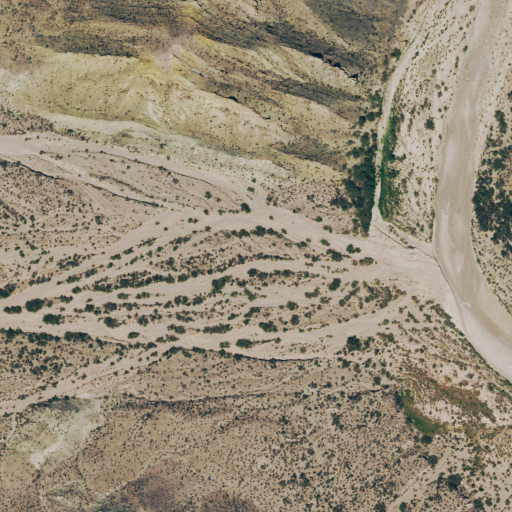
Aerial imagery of valley in Texas named Estufa Canyon containing only shrub